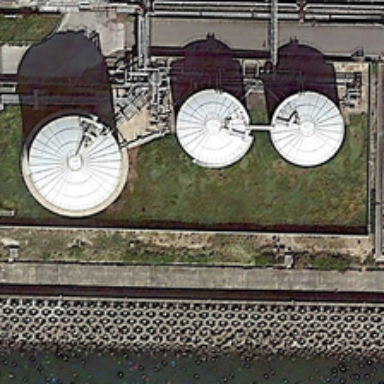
Three white storage tanks in different sizes are near a river .